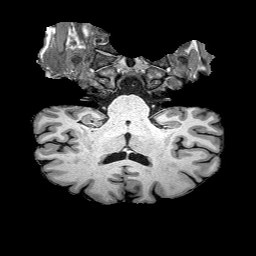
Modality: T1w
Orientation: sagittal
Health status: healthy